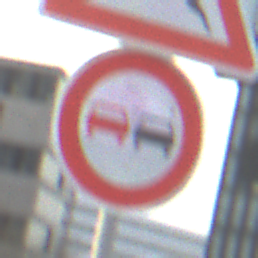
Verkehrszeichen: Ueberholverbot
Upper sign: WildwechselRechts
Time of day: SunriseSunset
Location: Outdoor (Urban)
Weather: PartlyCloudy
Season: NotSpecified
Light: Natural